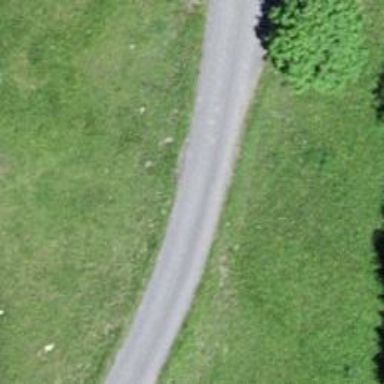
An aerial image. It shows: Unclassified road with asphalt surface.